Interaction volume radius: 10 \u00c5
Interaction volume height: 20 \u00c5
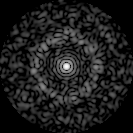
Disorder parameter: 0.8327